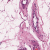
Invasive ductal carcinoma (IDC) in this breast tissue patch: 0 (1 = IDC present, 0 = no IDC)